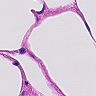
Metastatic tissue present: no